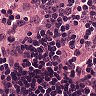
Metastatic tissue present: no